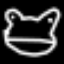
Label: frog